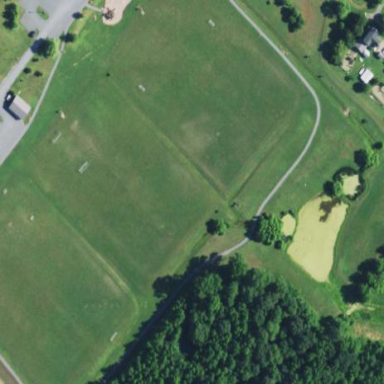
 suitable for leisure and sports activities."